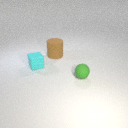
small cyan rubber cube to the left of small green rubber sphere